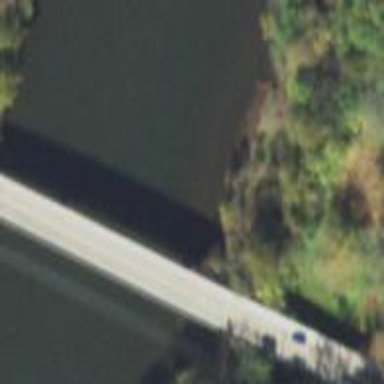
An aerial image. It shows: Man-made bridge.